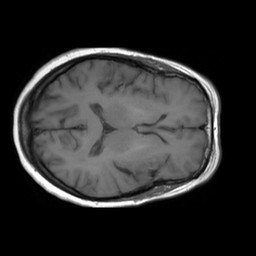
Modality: T1w
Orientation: axial
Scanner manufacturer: philips
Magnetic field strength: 1.5 T
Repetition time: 0.55 s
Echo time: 0.01 s